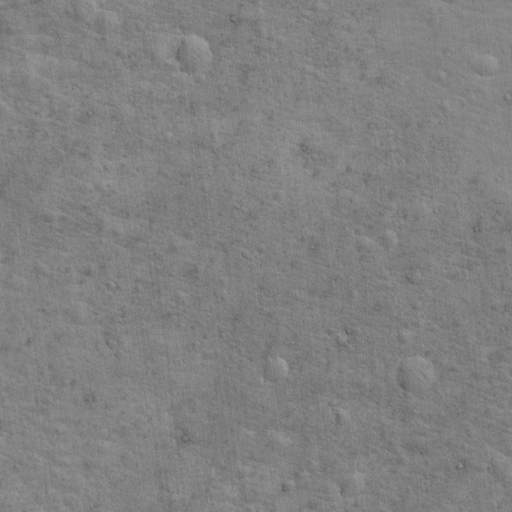
Classes present: Background